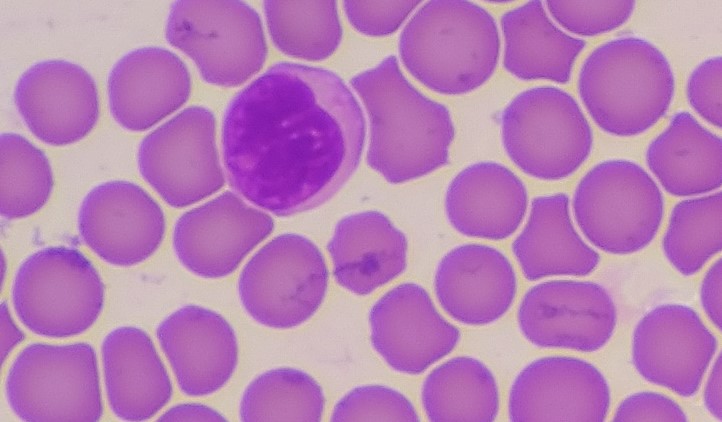
White blood cell type: Lymphocyte